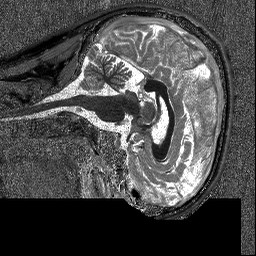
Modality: T1map
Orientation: sagittal
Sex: male